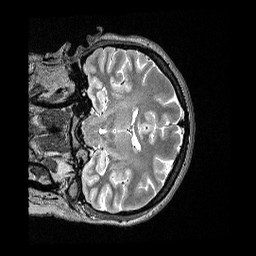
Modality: T2w
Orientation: coronal
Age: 29
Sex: female
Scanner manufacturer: siemens
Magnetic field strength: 3 T
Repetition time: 3.2 s
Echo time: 0.479 s